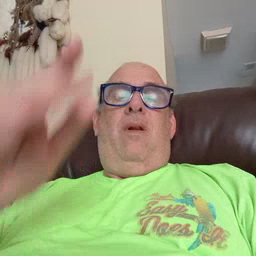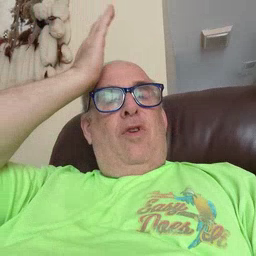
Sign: garbage